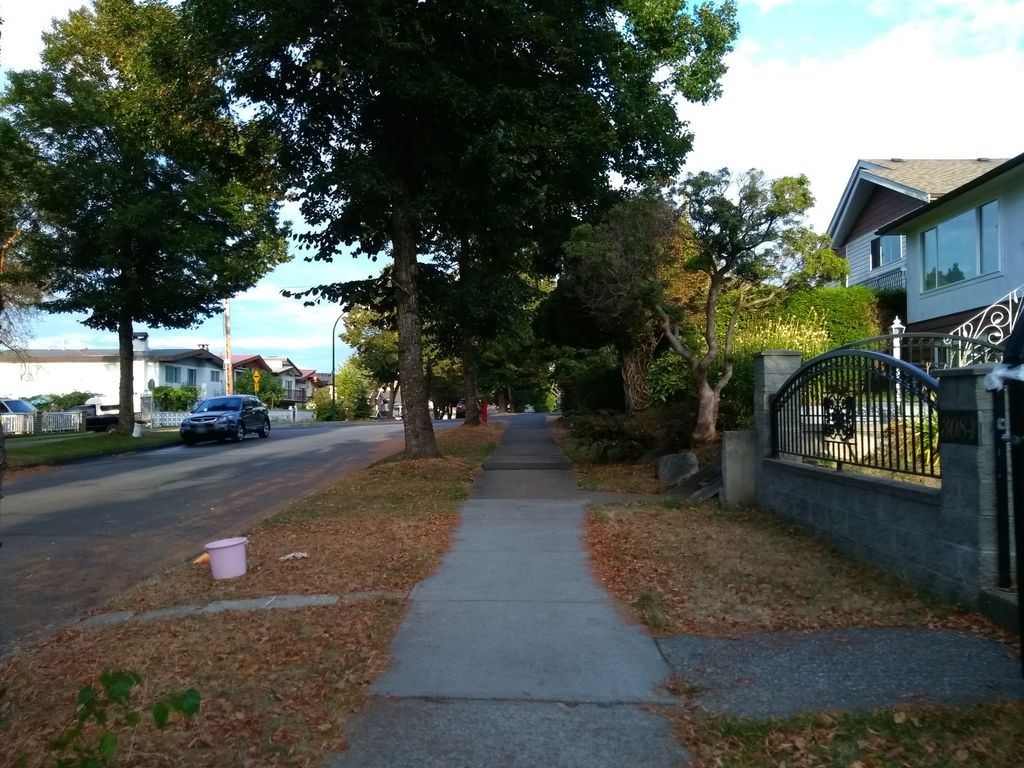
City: vancouver